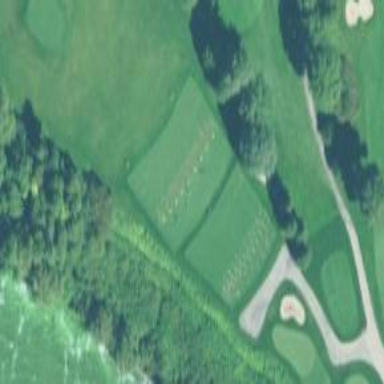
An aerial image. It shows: Golf tee.